A scalogram (wavelet time-scale view) of one vibration snapshot from a rotating machine is shown. Diagnose the rotating machine from this image, choosing from: normal, misalignment, unbalance, looseness.
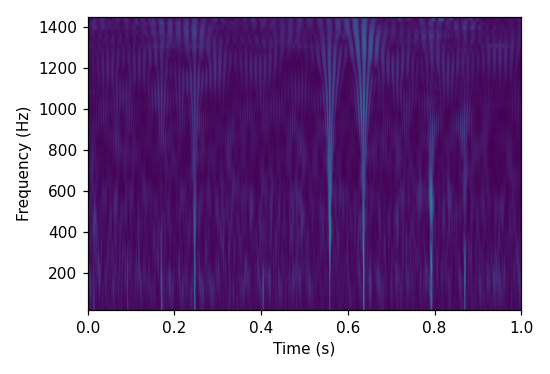
Answer: normal